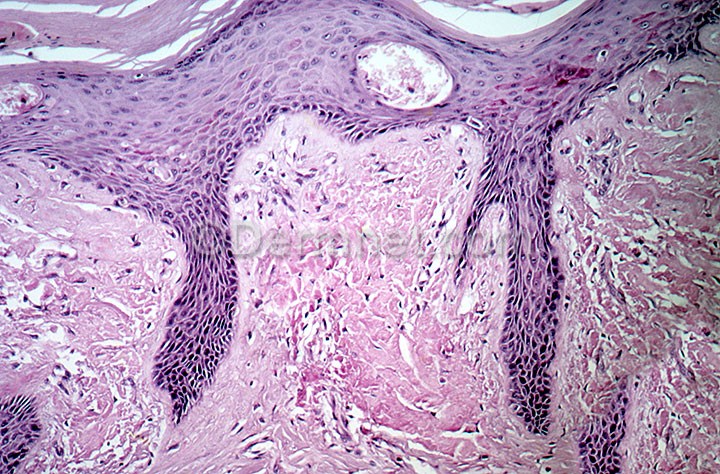
Disease: Systemic Disease